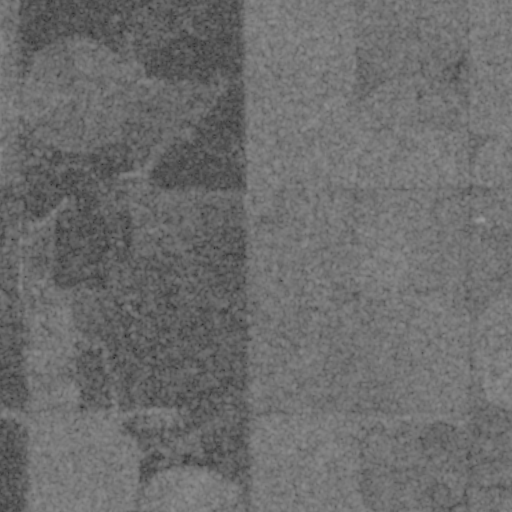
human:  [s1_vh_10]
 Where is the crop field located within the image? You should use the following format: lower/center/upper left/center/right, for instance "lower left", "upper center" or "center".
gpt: The crop field is located in the upper right of the image.
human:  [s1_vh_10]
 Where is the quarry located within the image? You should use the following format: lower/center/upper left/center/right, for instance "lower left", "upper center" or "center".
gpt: There is no quarry in the image.

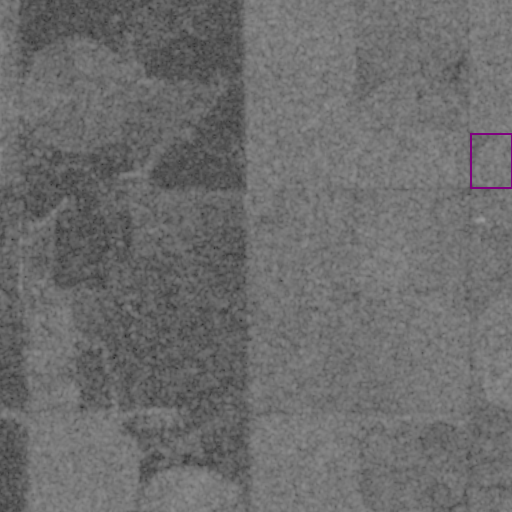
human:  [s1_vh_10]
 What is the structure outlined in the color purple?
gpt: The structure outlined in purple is a crop field.
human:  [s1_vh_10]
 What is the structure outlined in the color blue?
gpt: There is no blue outline.